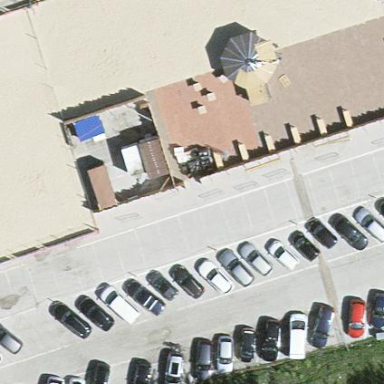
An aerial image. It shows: Parking area with surface.